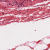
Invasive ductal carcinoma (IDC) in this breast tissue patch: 0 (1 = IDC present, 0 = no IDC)